Interaction volume radius: 10 \u00c5
Interaction volume height: 15 \u00c5
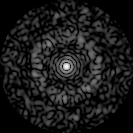
Disorder parameter: 0.8441